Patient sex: M
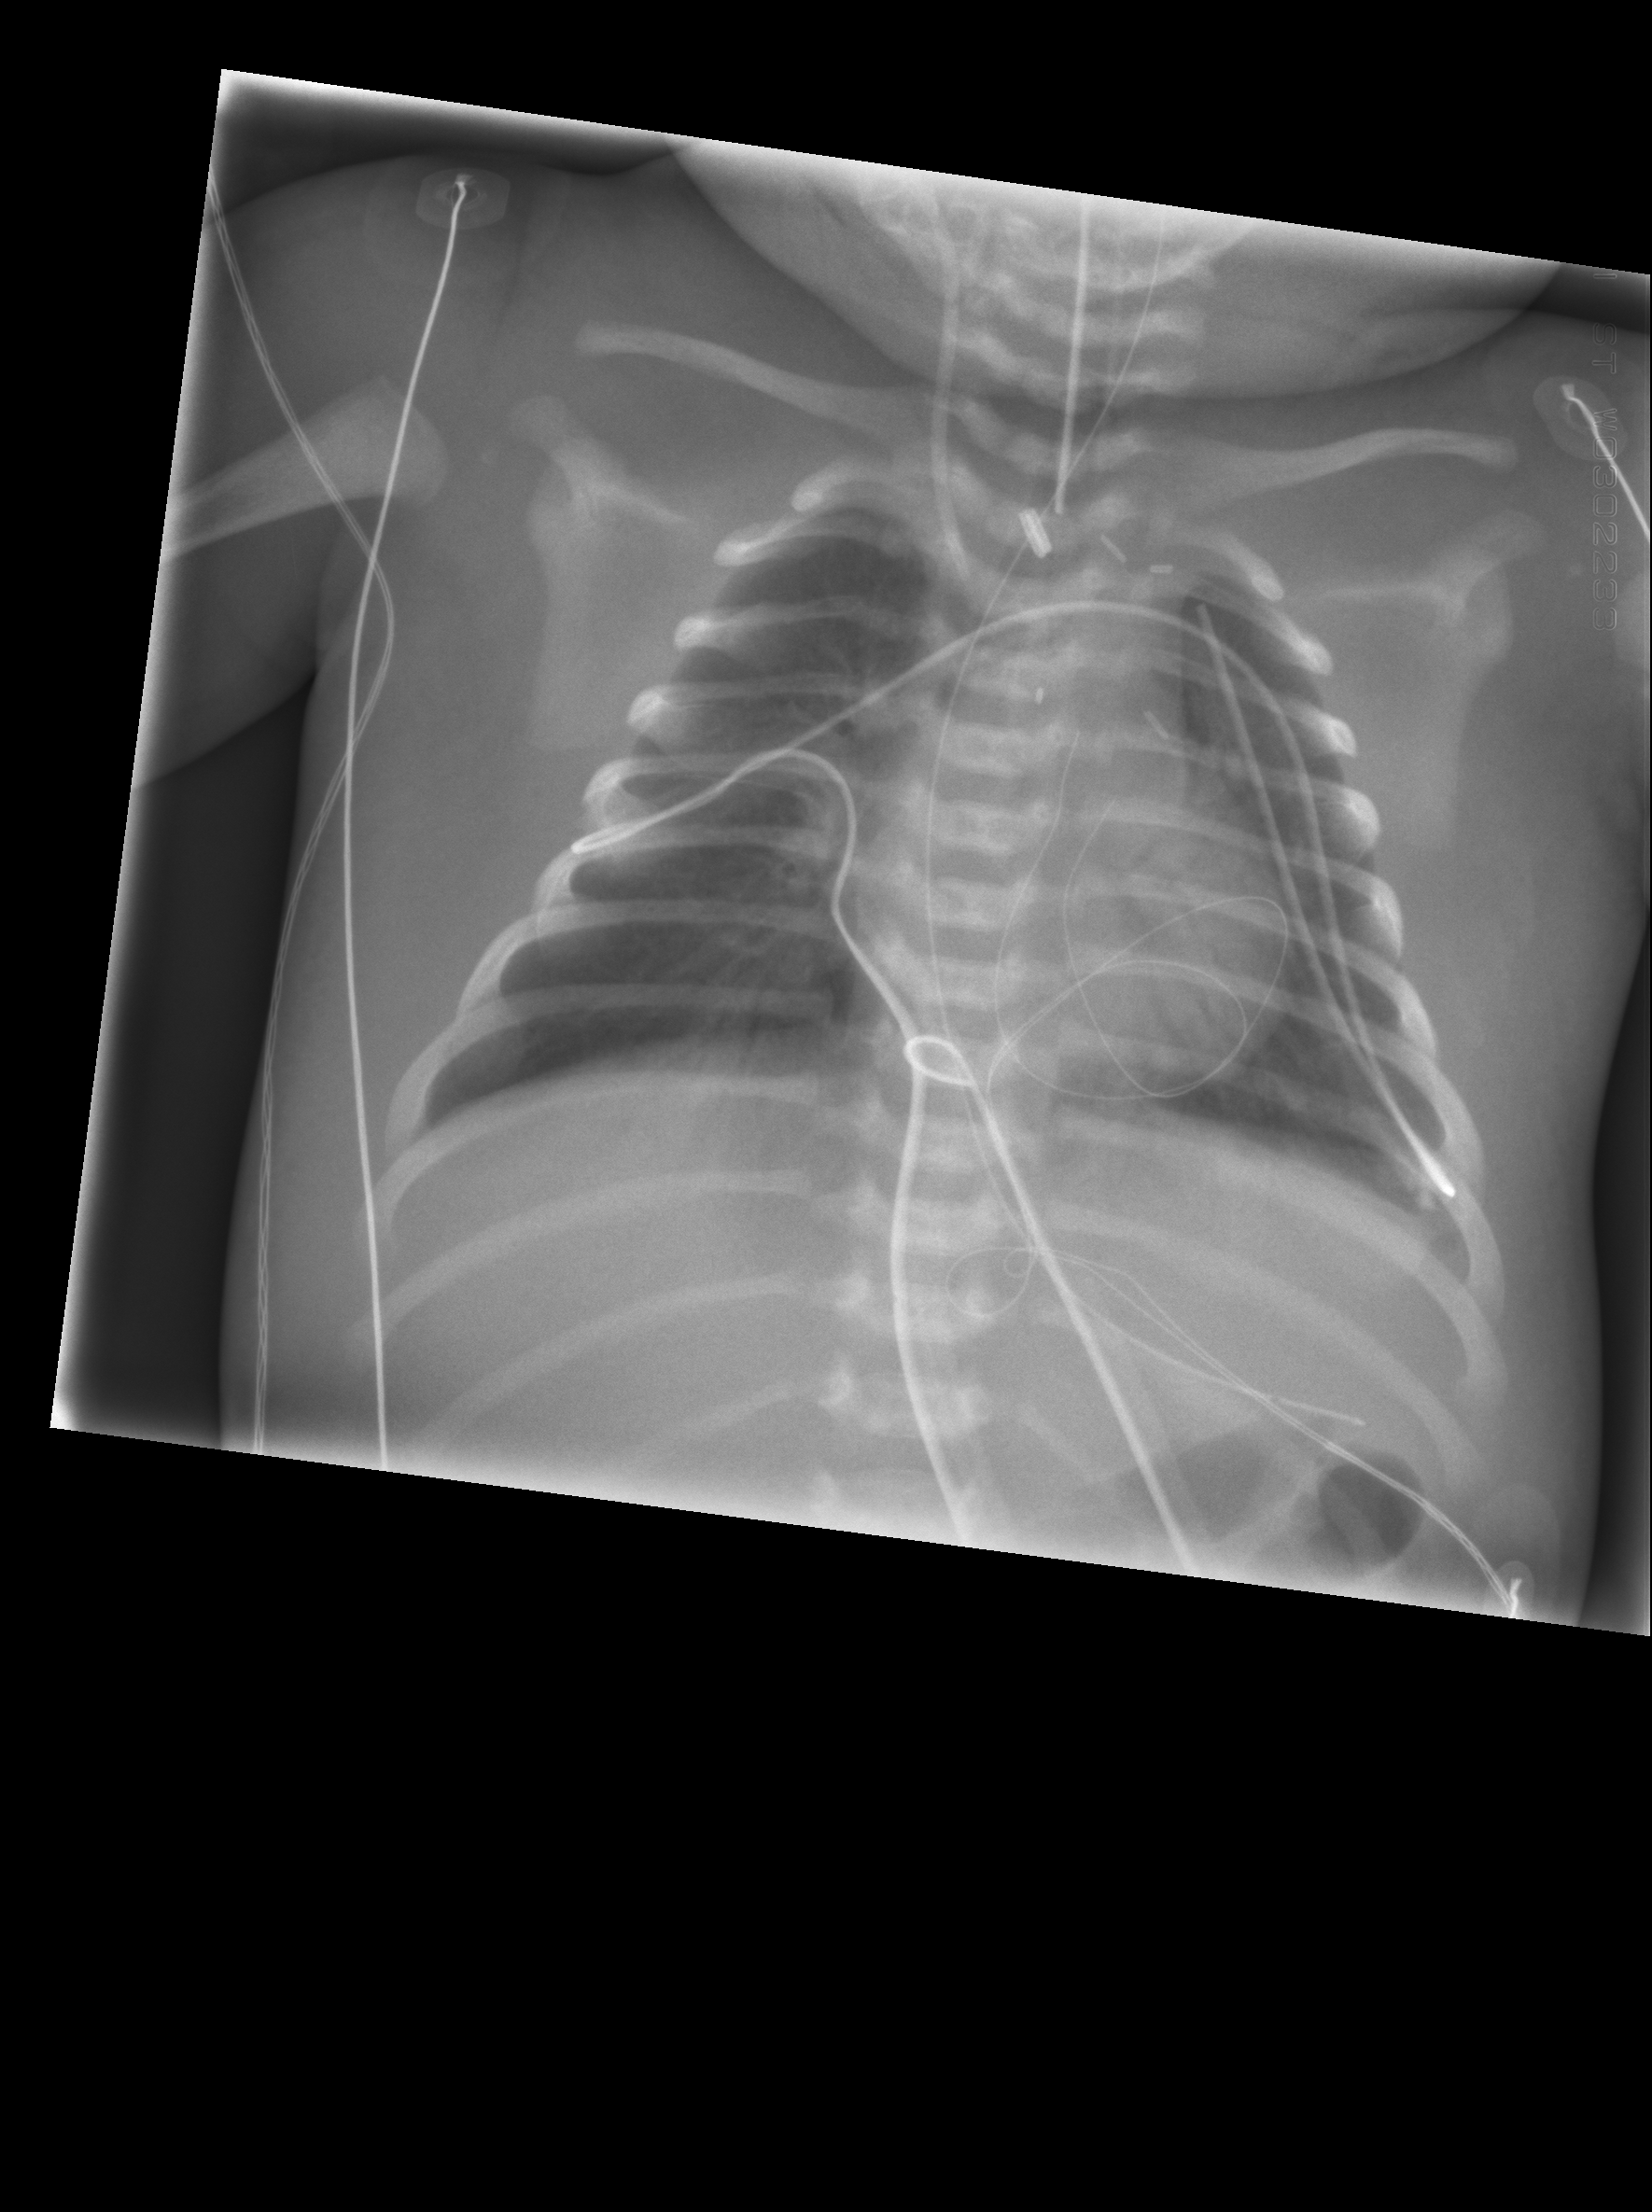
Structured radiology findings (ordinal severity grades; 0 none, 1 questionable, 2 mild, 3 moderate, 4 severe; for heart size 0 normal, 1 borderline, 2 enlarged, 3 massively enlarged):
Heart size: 0
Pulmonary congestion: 2
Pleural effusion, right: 0
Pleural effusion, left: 0
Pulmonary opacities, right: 0
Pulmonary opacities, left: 0
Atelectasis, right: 0
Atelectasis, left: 0